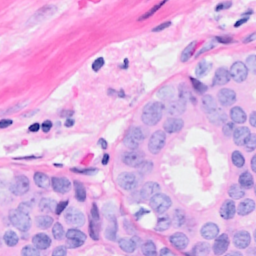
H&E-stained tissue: Breast